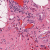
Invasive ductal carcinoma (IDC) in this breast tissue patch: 0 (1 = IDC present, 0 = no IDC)